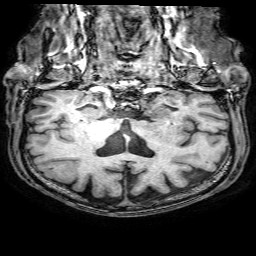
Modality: T1w
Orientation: sagittal
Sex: male
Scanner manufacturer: philips
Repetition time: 0.008229 s
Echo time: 0.00379 s